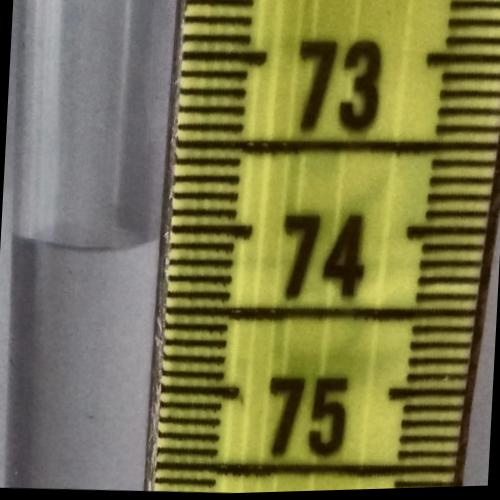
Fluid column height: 74.1 cm